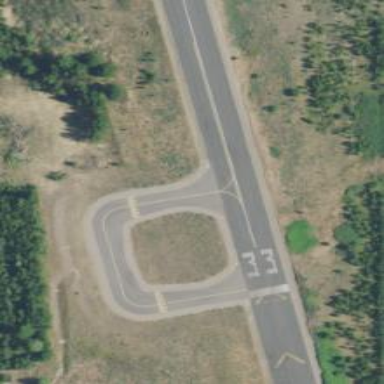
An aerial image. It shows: Asphalt runway at the airport.